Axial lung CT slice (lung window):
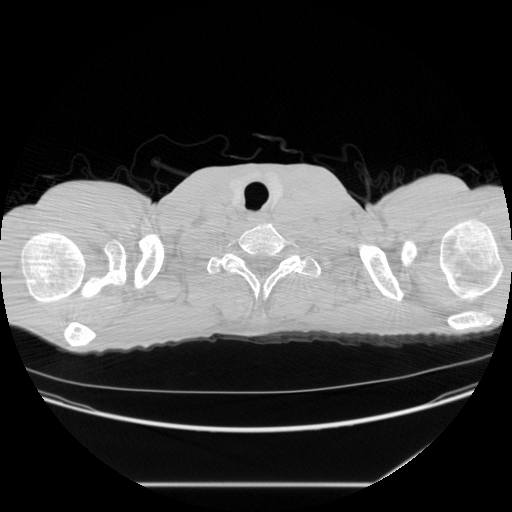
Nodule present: no